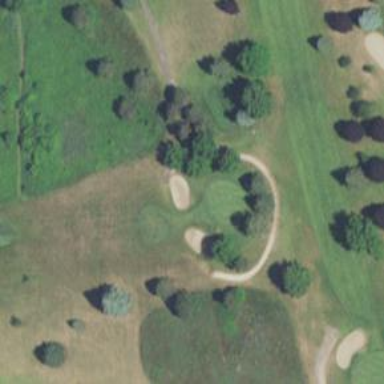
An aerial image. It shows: Golf hole.